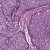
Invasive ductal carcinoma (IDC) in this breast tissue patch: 0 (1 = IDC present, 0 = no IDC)